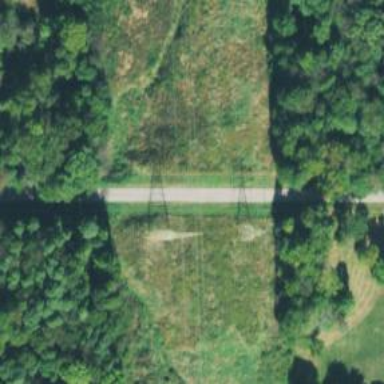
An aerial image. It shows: Lattice structure tower used for power distribution.